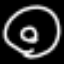
Label: donut